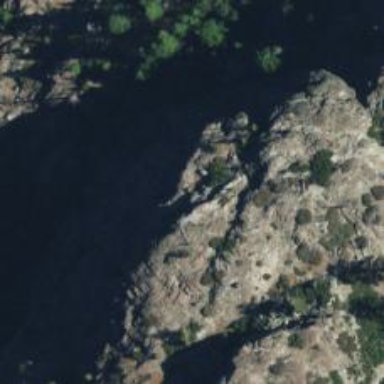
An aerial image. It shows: Crag for climbing.